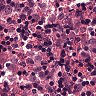
Metastatic tissue present: yes